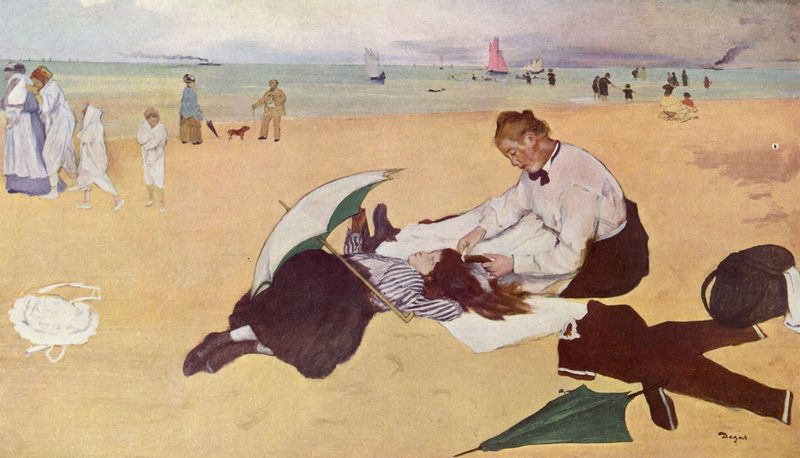
Titel: Kleines Mädchen wird am Strand gekämmt
Künstler: Edgar Degas
Standort: London
Institution: National Gallery
Schlagwörter: blau, gemälde, himmel, mann, meer, schatten, wasser, weiß, wolken, baden, badende, frauen, gelb, grün, landschaft, menschen, mädchen, ocker, sand, sitzen, ufer, braun, degas, frankreich, frau, haar, hut, jahrhundertwende, kleid, kleider, männer, schwarz, blick, hund, rot, schirm, sonnenschirm, tuch, ansammlung, beige, expressionismus, haube, malerei, rock, schleife, anzug, hemd, jung, bluse, kleidung, mensch, stehen, signatur, erde, ferne, horizont, natur, weite, gehen, rauch, sonne, boden, haare, realismus, tücher, eltern, familie, kind, mutter, paar, tochter, rosa, boot, boote, kinder, schornstein, schürze, küste, schiff, schiffe, segel, segelboot, segelschiffe, sommer, strand, wellen, liegen, schlafen, beobachten, röcke, schuhe, zöpfe, segelschiff, nachmittag, schürzen, kamm, lila, tag, violett, ausflug, edgar, französisch, promenade, dampf, dampfer, dampfschiff, dick, freizeit, vergnügen, gestreift, handtuch, streifen, bedienstete, korb, socken, fliege, segelboote, segeln, bad, flechten, spiel, strümpfe, amme, schwimmen, urlaub, schirme, kittel, stiefel, kinderfrau, tasche, ferien, spazierengehen, bademantel, badetuch, fisch, kellnerin, cézanne, bürsten, wochenende, spaziergänger, rucksack, kämmen, blich, kinderwagen, ausruhen, mödchen, badeanzug, urlauber, schwimmanzug, bademäntel, schenmen, kleidungsstücke, badegäste, badanzug, strandanzug